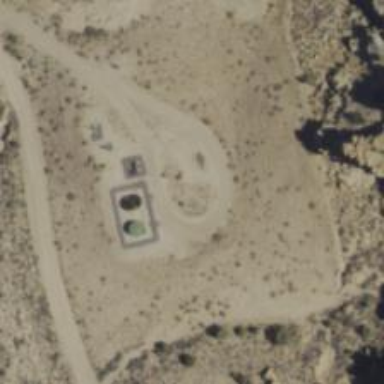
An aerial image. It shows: Storage tank that is man-made.